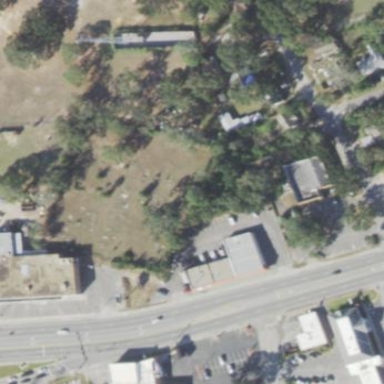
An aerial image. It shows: Cemetery.